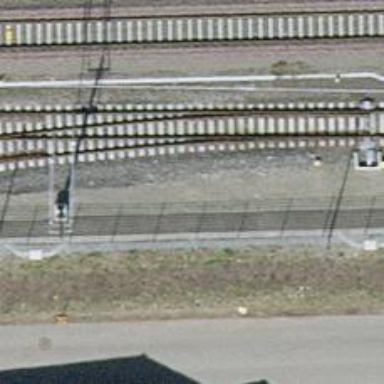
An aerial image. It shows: Single track siding used for service.